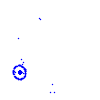
Particle: kaon